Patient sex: M
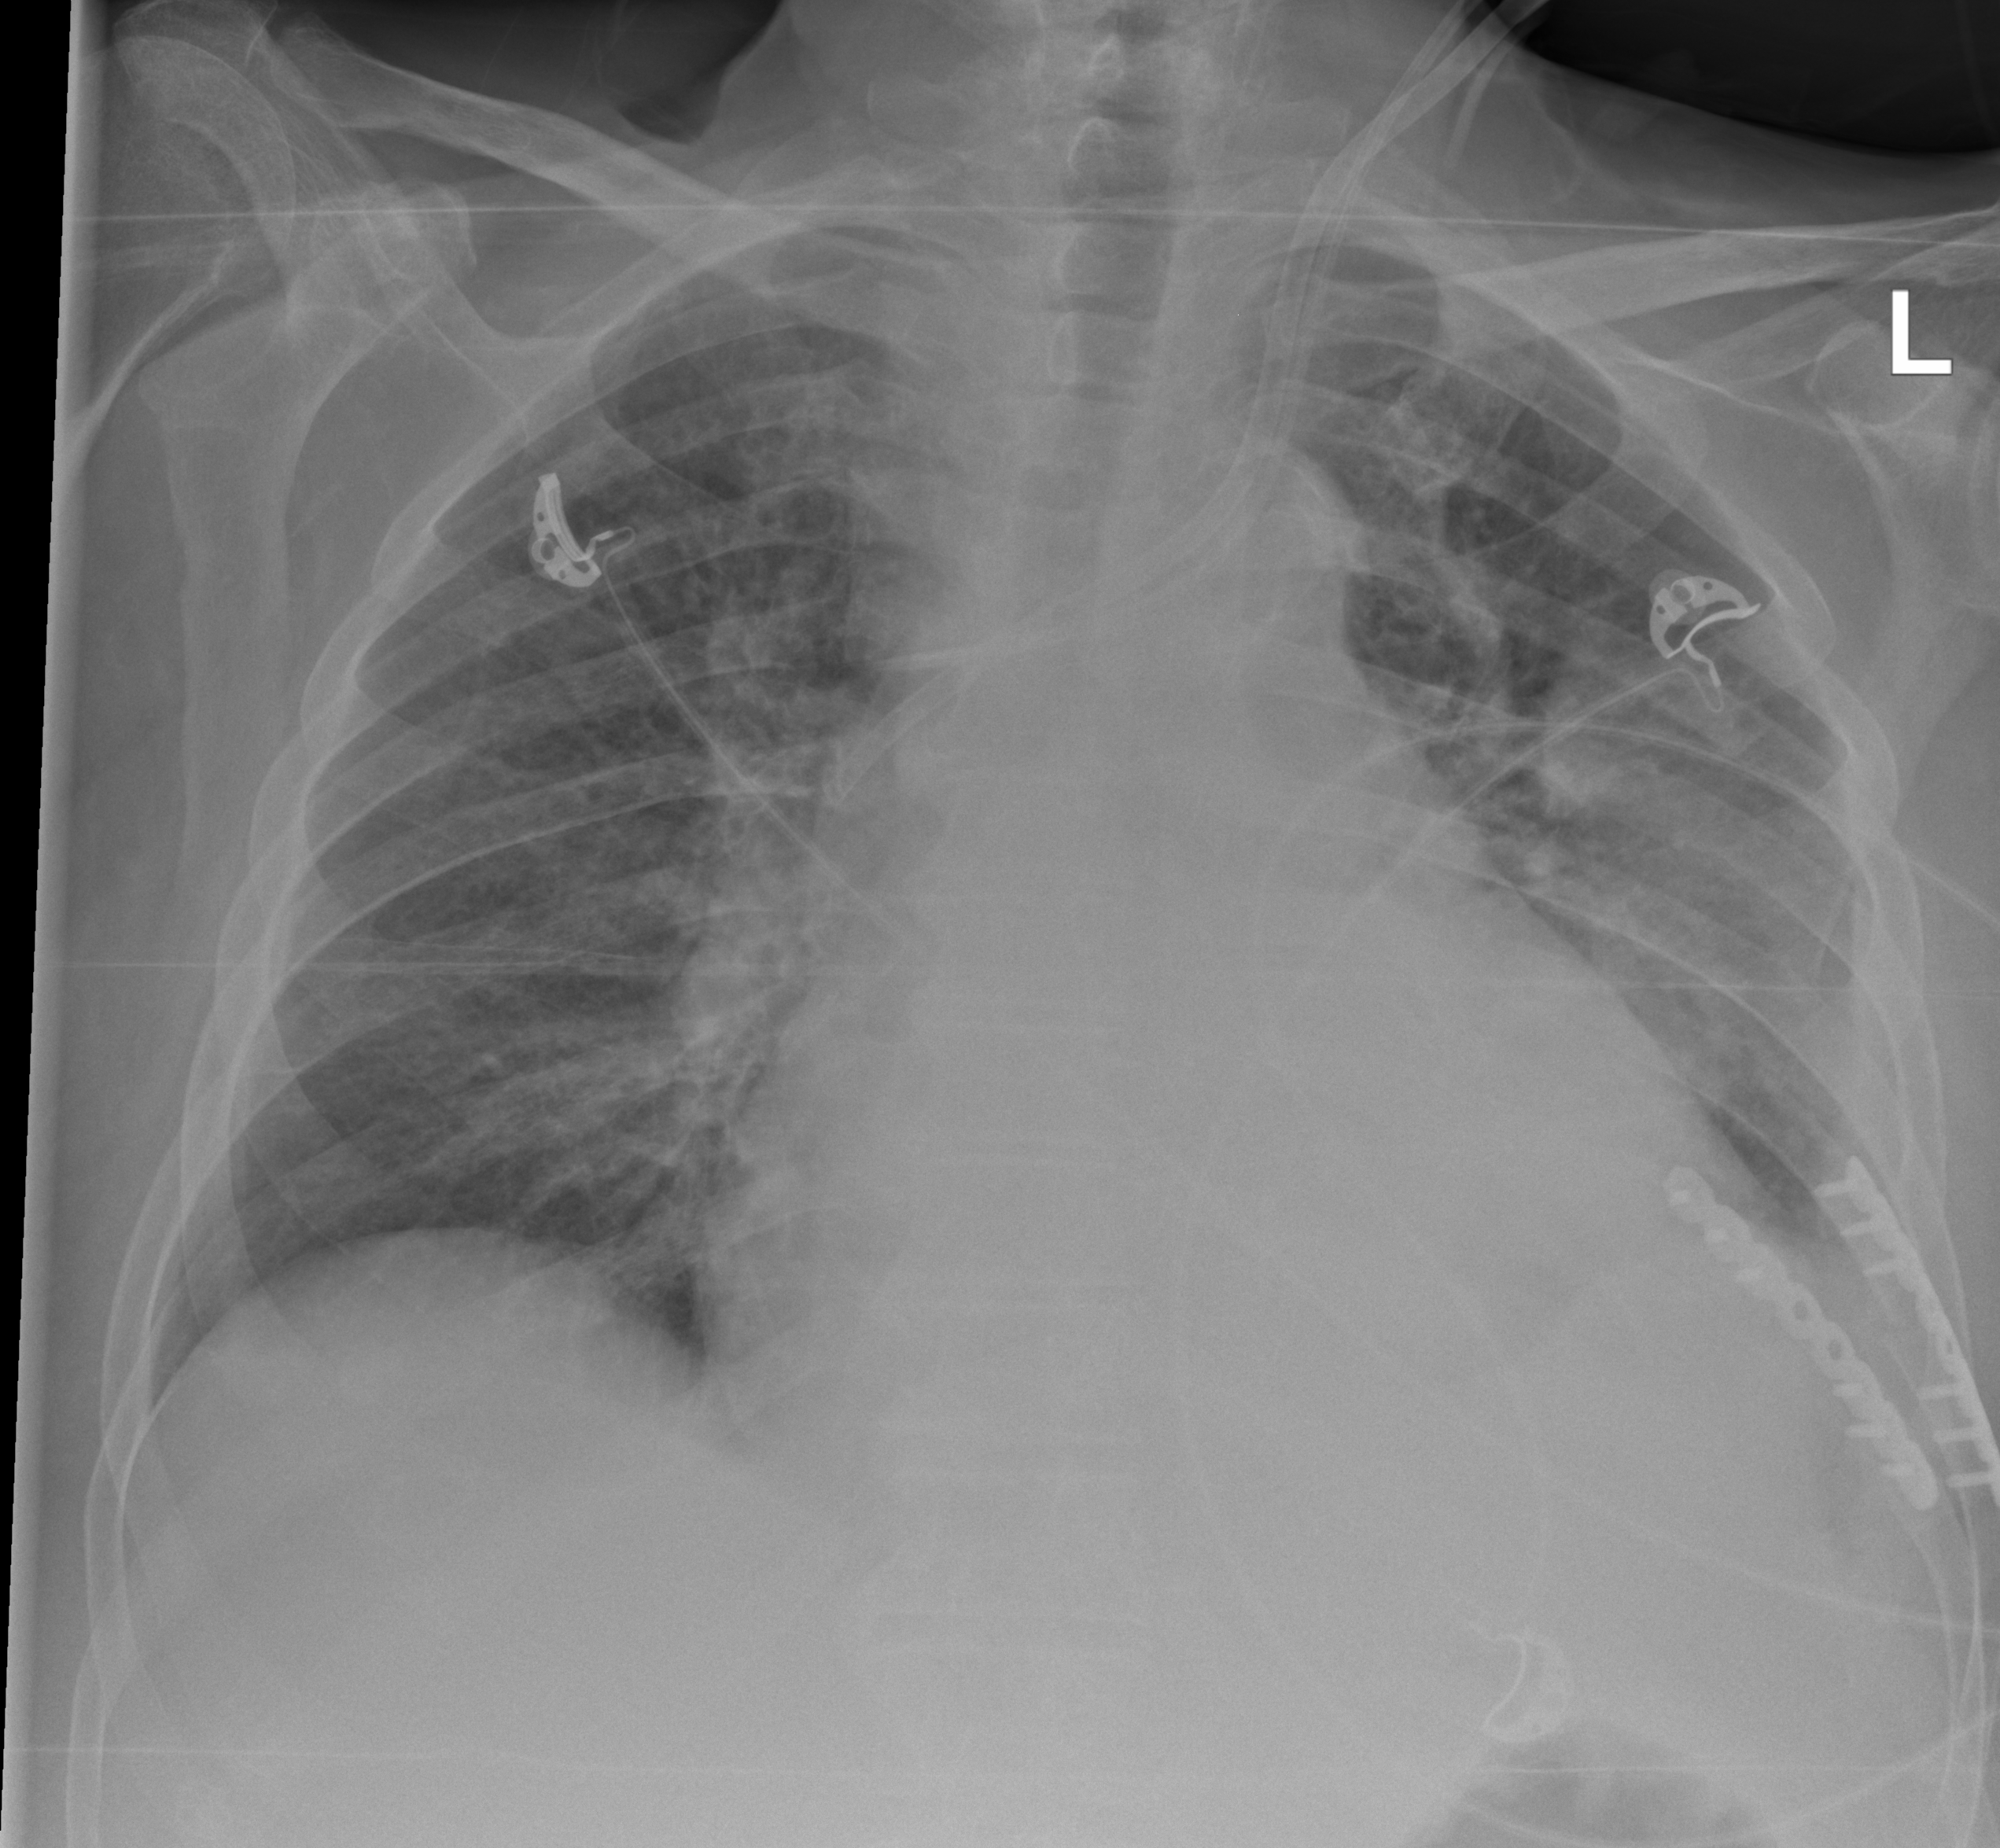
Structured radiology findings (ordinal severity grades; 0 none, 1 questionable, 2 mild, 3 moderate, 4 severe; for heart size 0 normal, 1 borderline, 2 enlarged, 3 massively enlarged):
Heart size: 3
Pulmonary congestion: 2
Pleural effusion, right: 0
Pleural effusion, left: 2
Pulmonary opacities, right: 2
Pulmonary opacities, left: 2
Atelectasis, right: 1
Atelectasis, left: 2